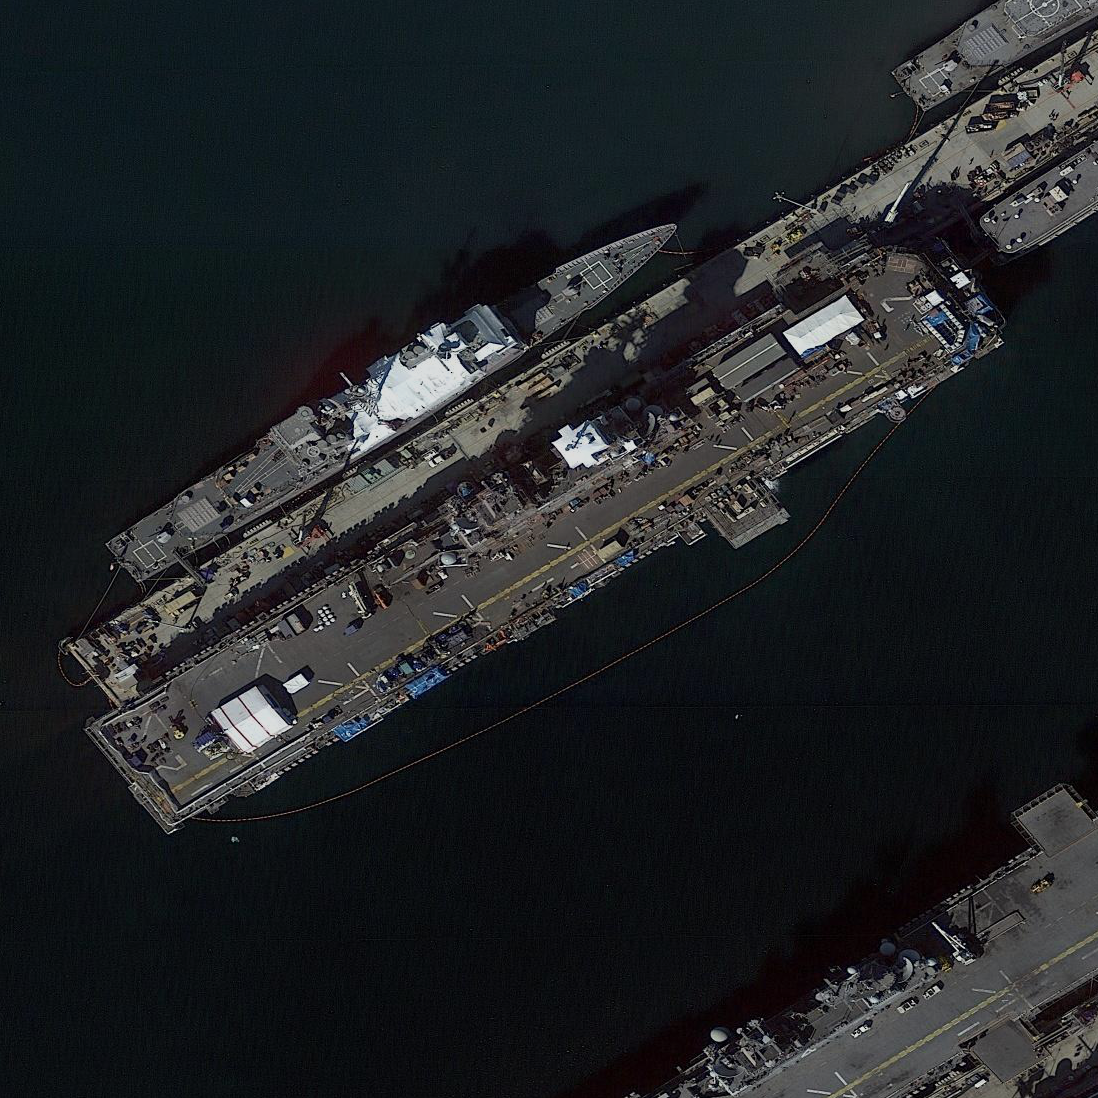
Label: assault